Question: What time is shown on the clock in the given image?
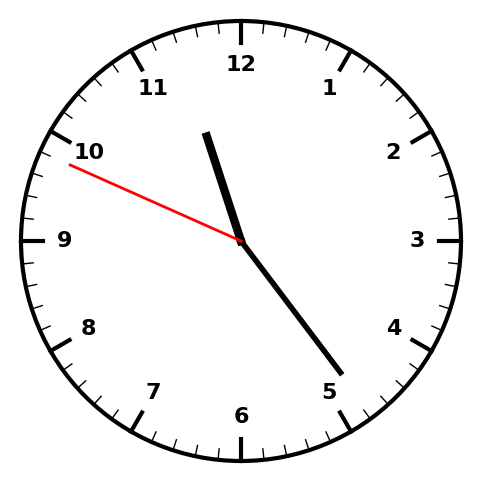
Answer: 11:23:49